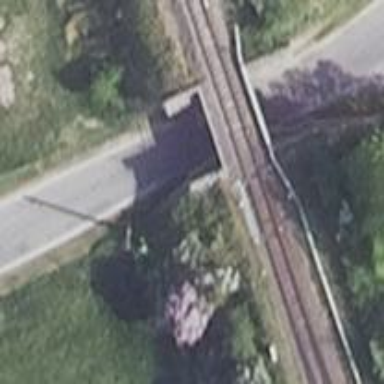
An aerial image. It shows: Railway track.